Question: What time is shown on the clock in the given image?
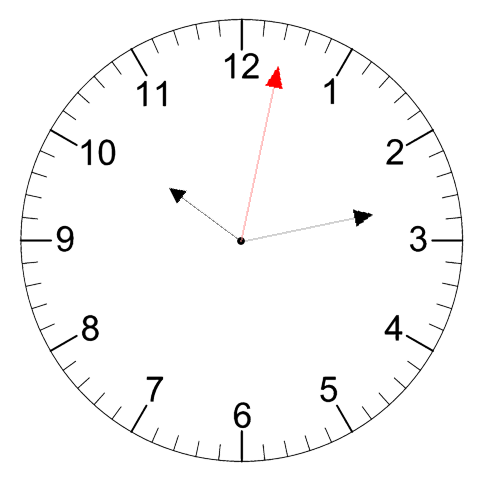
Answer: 10:13:02